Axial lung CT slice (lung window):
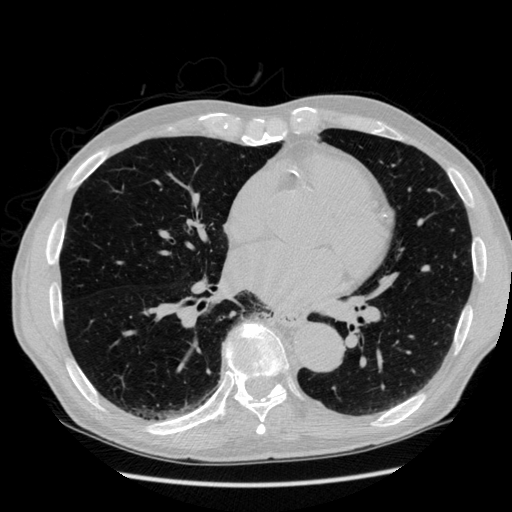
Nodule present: no